Question: I'm working on an OpenLG ES 2.0 app for iOS, and I've come across some unexpected behaviour with the blending functions. I think this is probably just a lack of understanding and not specific to my app. My thought was that if you had a textured polygon and you call:
'''
glBlendFunc(GL_ZERO, GL_ONE_MINUS_SRC_ALPHA)
'''
before drawing, that you'd be able to see the clear colour behind the polygon where the texture is not transparent. However, when I try this, all I see is black where I would expect it to be transparent.
I've adapted some code from <URL>, but instead it is black.
Any help would be greatly appreciated. Thanks!

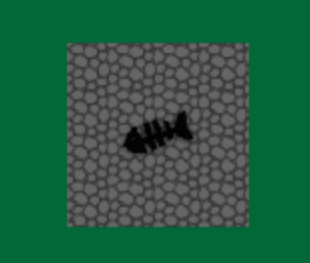
Answer: This looks like expected behavior. Based on your question, I think the main disconnect is about what exactly the clear color is, and what happens when you clear your color buffer.
The is exactly what the name suggests. It is the color used to fill your color buffer when you call 'glClear(GL_COLOR_BUFFER_BIT | ...)'. It plays no role beyond that. In particular, it's a background color that shows through parts of your rendering that are transparent at the end of the frame.
Based on this, let's walk through what happens in your example:
1. You clear the entire color buffer with green.
2. You draw the greyish square covering part of your window. For that area of the color buffer, the previous content is replaced by the greyish color/pattern. The green color is gone from this area, and won't come back unless you make it green again.
3. You draw the fish with blending enabled. Based on the blend equation, parts of the previous rendering where the fish texture is transparent remain unchanged, and the parts where it is opaque are set to zero. And zero is black.
There are a number of different ways to achieve the result you are looking for.
1. You make the color of the fish in your fish texture green, and use (GL_SRC_ALPHA, GL_ONE_MINUS_SRC_ALPHA) as the blend function. The downside of this is that the background color is baked into the texture.
2. Similar to 1. Use the same blend function, but you feed the background color as a uniform into your fragment shader when you render the fish. Then in the shader, use the alpha value sampled from the texture for the alpha component of the fragment color, and use the uniform color for the RGB components of the fragment color. The key parts of the fragment shader would look like this: uniform vec3 FishColor;
uniform sampler2D FishSampler;
...
vec4 texVal = texture2D(FishSampler, ...);
glFragColor = vec4(FishColor, texVal.a);
3. Render the grey square and the fish with a single draw call, with both textures bound. Enable blending with (GL_SRC_ALPHA, GL_ONE_MINUS_SRC_ALPHA) during that draw call, and combine the square and the fish in the fragment shader: uniform sampler2D SquareSampler;
uniform sampler2D FishSampler;
...
vec4 squareTexVal = texture2D(SquareSampler, ...);
vec4 fishTexVal = texture2D(FishSampler, ...);
glFragColor = vec4(squareTexVal.rgb, 1.0 - fishTexVal.a);
Note that the texture coordinates for the square and the fish textures will most likely have to be different to get both of them properly placed.